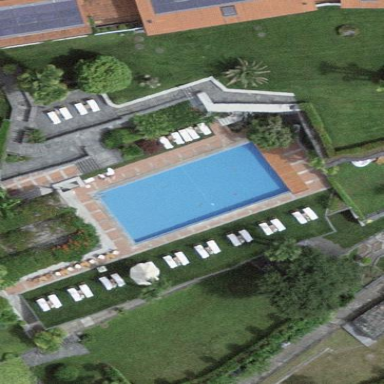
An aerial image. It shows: Swimming pool area designated for leisure and sport.